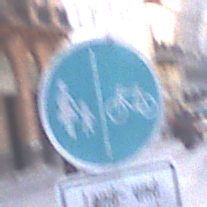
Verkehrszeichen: GetrennterRadUndGehwegRadwegRechts
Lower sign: BesondereFahrzeugeUndTransportgueter8
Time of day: SunriseSunset
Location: Outdoor (Urban)
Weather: PartlyCloudy
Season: NotSpecified
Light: Natural